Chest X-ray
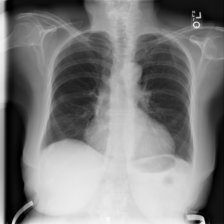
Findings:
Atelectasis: negative
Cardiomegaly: negative
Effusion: negative
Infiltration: negative
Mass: negative
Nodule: negative
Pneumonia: negative
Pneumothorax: negative
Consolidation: negative
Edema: negative
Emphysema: negative
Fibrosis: negative
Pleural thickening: negative
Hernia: negative